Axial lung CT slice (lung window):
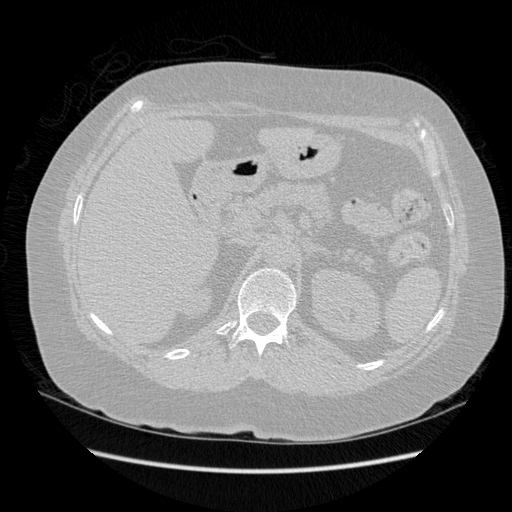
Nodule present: no